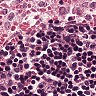
Metastatic tissue present: no